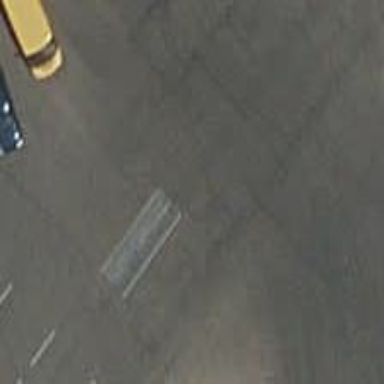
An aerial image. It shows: Road with traffic signals.